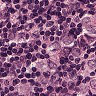
Metastatic tissue present: yes